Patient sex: M
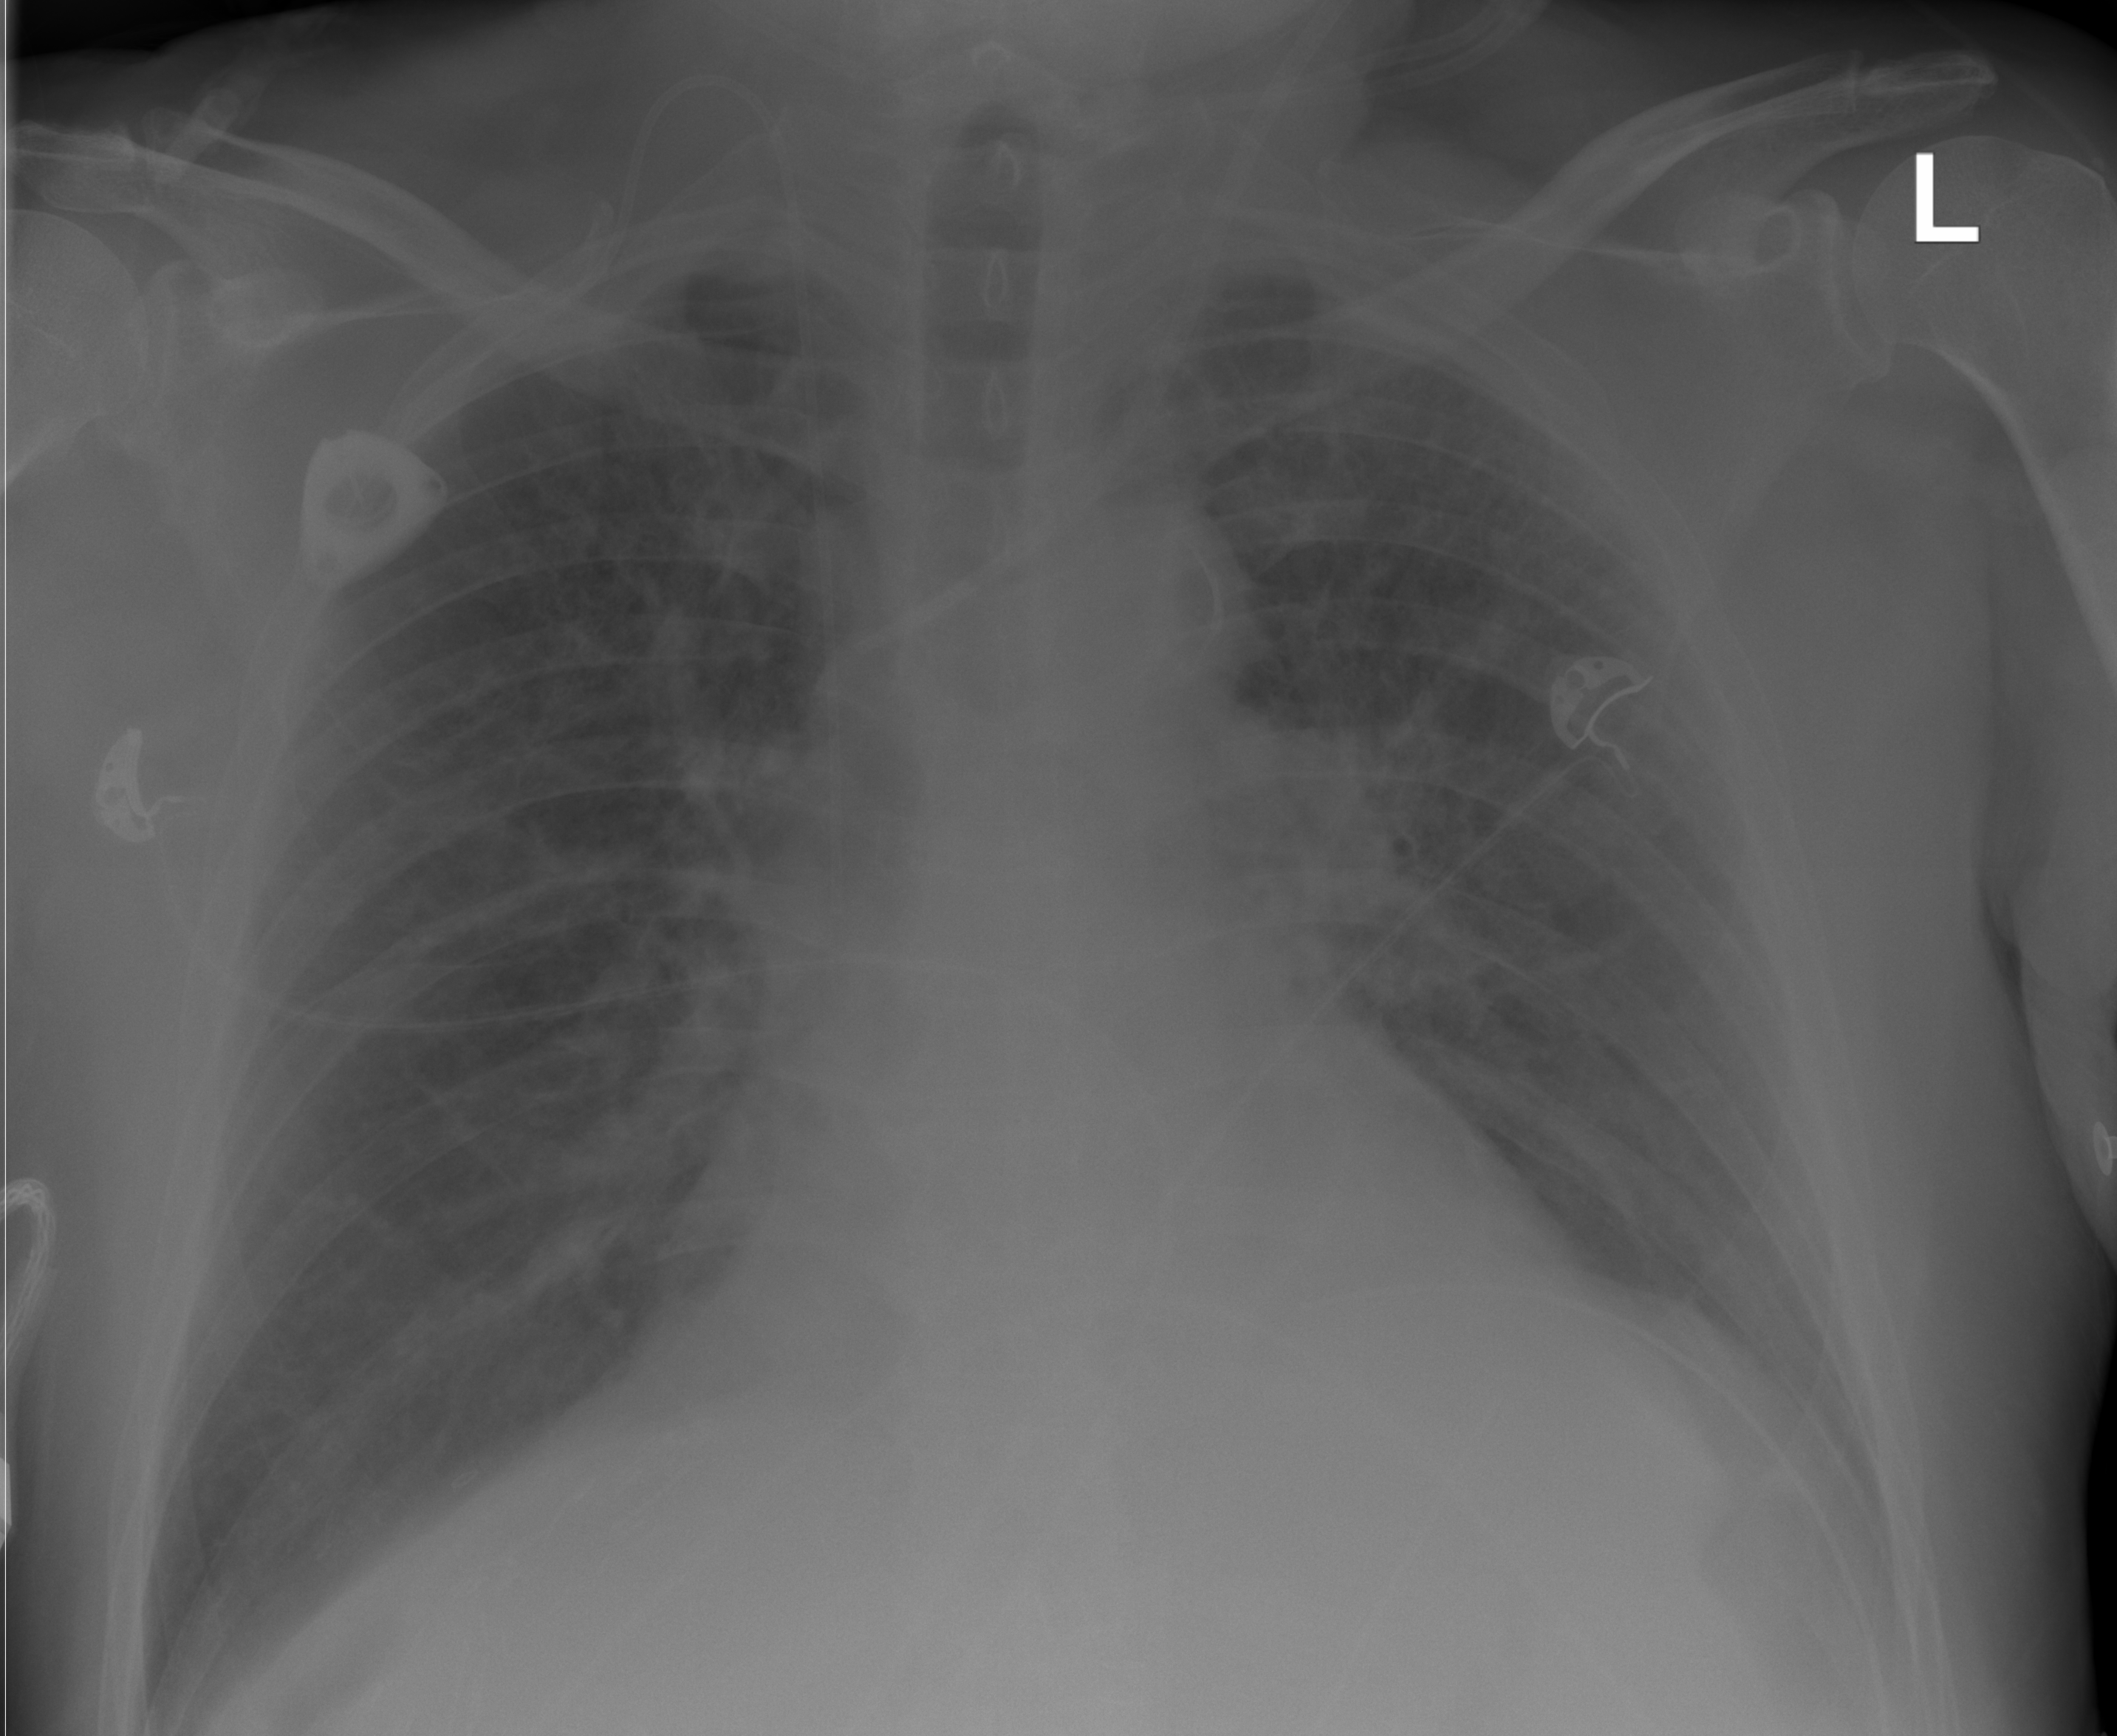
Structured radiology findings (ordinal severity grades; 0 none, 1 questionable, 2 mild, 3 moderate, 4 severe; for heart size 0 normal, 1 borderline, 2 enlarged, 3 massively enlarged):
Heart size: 2
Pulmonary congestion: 2
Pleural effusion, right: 0
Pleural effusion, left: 0
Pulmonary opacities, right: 0
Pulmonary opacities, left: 0
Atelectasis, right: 3
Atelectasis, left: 3